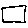
Label: square